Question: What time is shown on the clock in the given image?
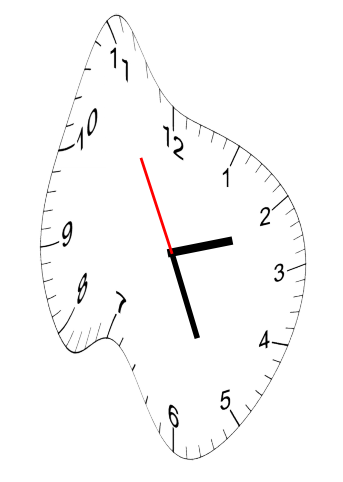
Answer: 02:25:55